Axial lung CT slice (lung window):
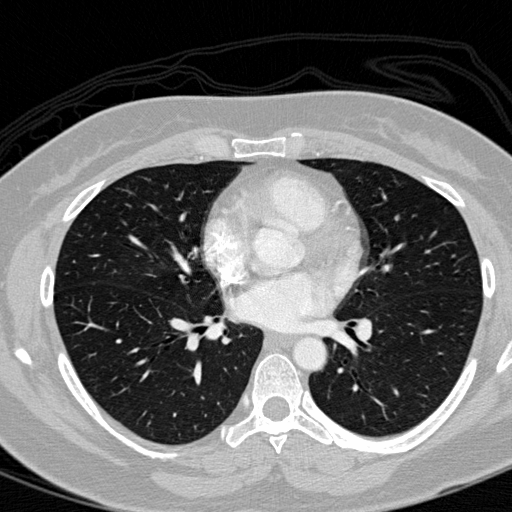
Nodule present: no